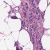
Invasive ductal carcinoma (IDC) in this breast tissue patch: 1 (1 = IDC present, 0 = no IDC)